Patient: sex F, age 75
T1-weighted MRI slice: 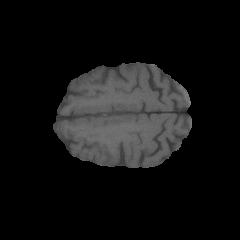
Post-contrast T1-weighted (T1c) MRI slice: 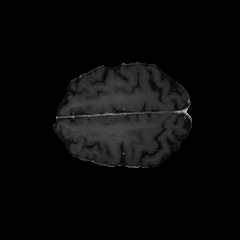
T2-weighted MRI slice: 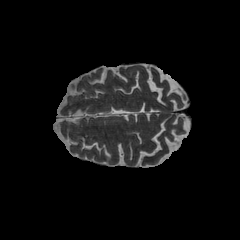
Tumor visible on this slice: no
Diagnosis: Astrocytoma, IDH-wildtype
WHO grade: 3